Question: '''
import copy
tableData = [['apples', 'oranges', 'cherries', 'banana'],
['Alice', 'Bob', 'Carol', 'David'],
['dogs', 'cats', 'moose', 'goose']]
actualtable=[]
actualtable =copy.copy(tableData)
tableData[0][0]='banana'
print(tableData)
print(actualtable)
'''
Why does both the lists tableData and actualtable point to the same structure. Can someone help me out!

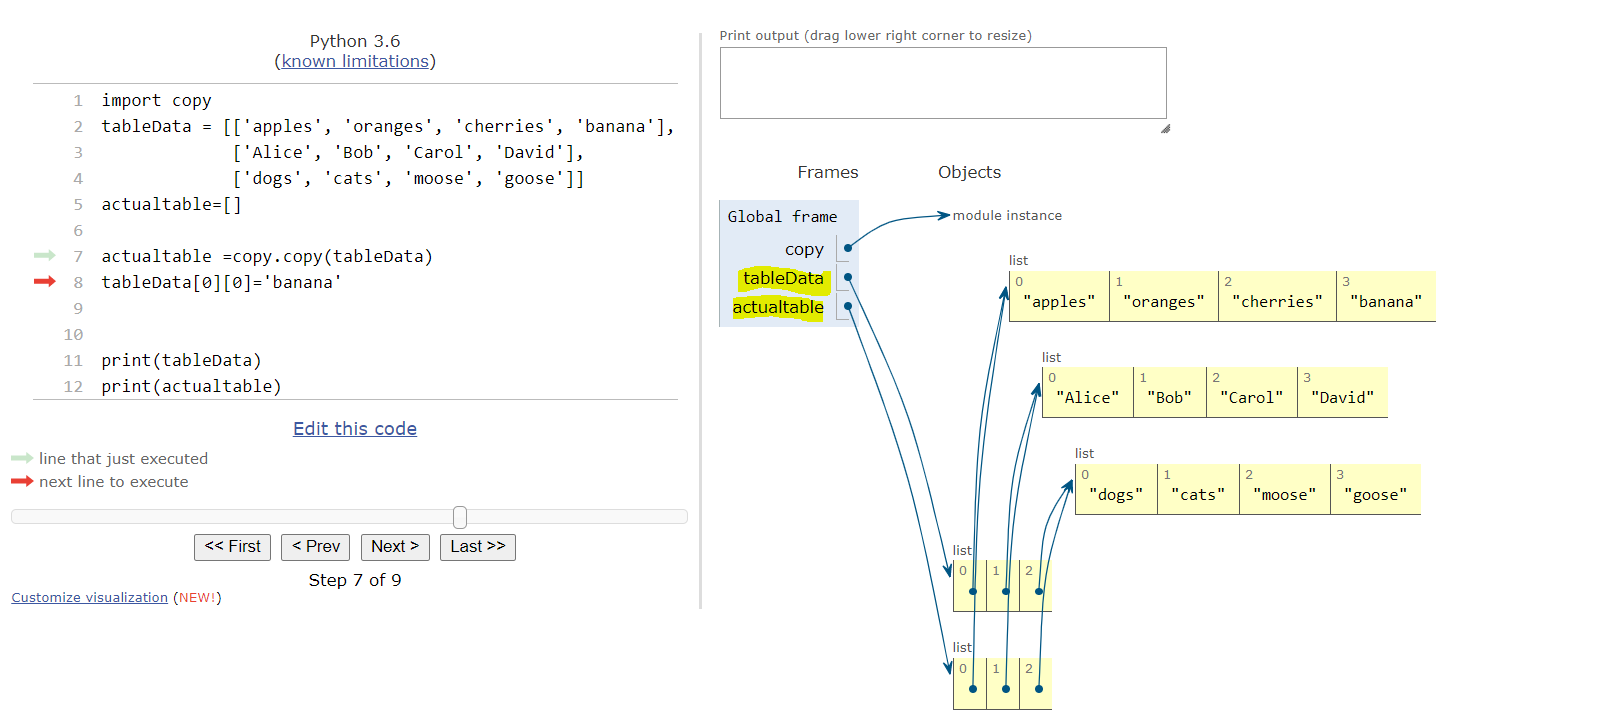
Answer: you are using a shallow 'copy', use 'deepcopy' to get a different reference to list elements:
docs: <URL>
> copy.copy(x)Return a shallow copy of x.copy.deepcopy(x[, memo])Return a deep copy of x.
so in your code just replace 'copy.copy' with 'copy.deepcopy':
'''
actualtable = copy.deepcopy(tableData)
'''
and you'll get two entirely different list of lists